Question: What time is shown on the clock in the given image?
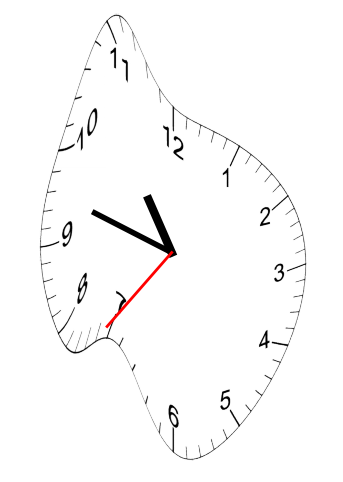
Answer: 10:47:36